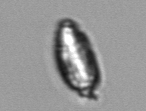
Label: Katodinium_or_Torodinium